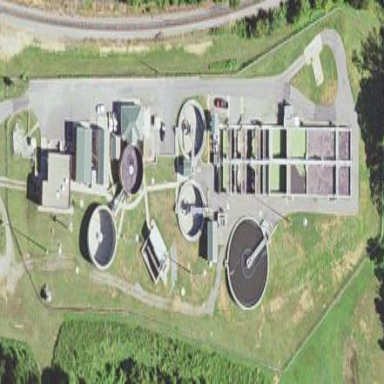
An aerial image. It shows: Wastewater plant.